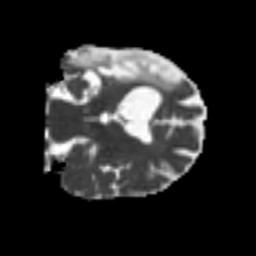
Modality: MD
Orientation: coronal
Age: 50
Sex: male
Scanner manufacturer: siemens
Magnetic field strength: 3 T
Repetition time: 4.987 s
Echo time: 0.0792 s